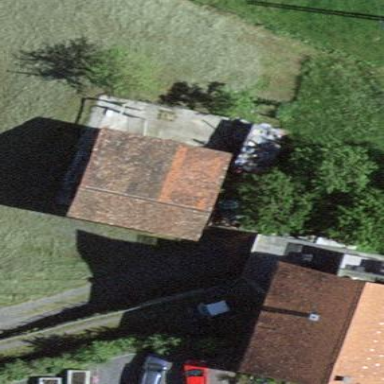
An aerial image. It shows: Building.